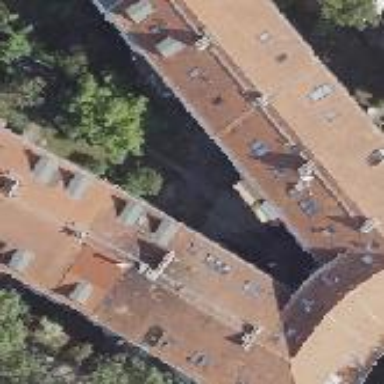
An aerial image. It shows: Hipped roof apartments building with roof tiles.